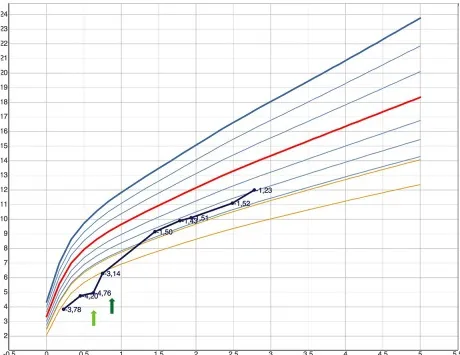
The graph shows the child's weight improvement reported on the WHO boys charts:weight-for-age: birth to 5 years. Arrows indicate times when nasogastric tube was placed and surgery was performed.
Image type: chart (chart)